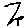
Label: zigzag